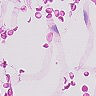
Metastatic tissue present: no